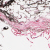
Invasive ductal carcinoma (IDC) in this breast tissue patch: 0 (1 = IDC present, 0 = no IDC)